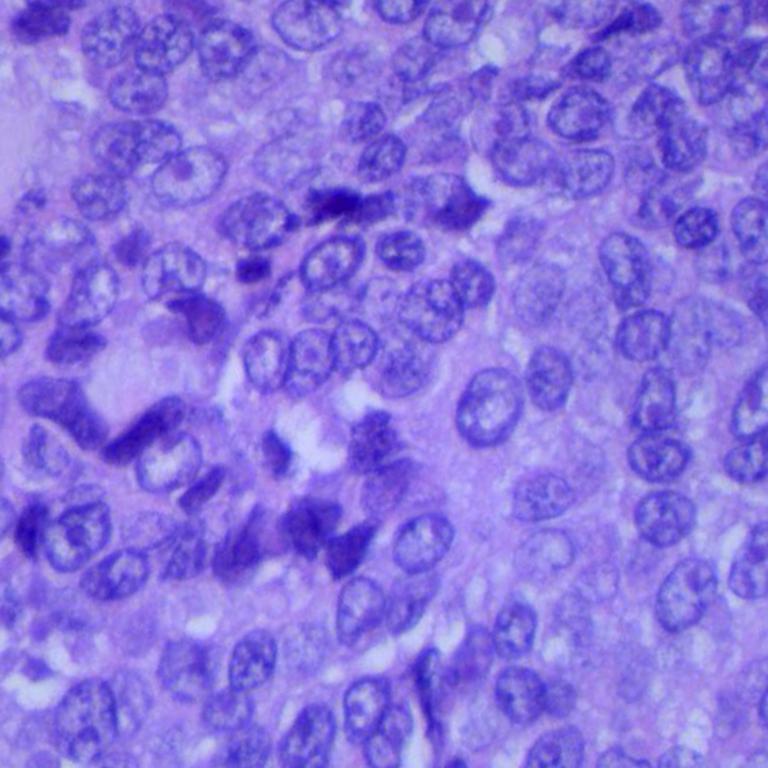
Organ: lung
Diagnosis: squamous carcinomas